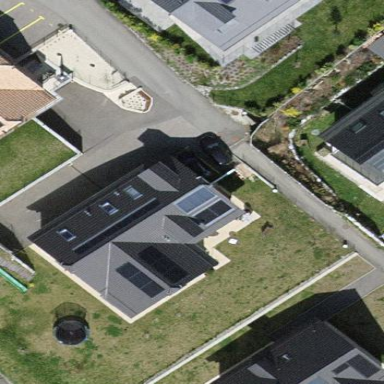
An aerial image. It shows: Simple house.